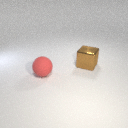
large red rubber sphere in front of large brown metal cube